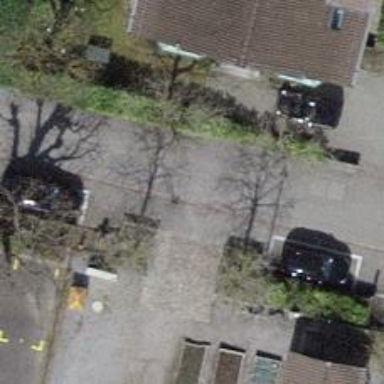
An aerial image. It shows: Residential road with asphalt surface. Sidewalk is present on the left side.